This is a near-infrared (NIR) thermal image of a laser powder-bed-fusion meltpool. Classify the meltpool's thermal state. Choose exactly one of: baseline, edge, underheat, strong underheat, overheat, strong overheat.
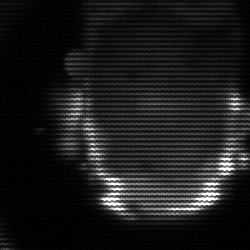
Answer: baseline